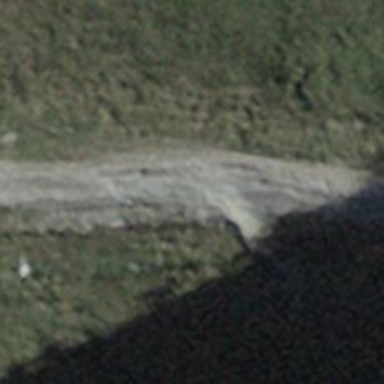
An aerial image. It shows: Gravel track road.